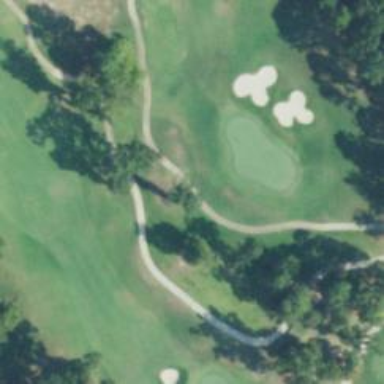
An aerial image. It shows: View of golf hole.